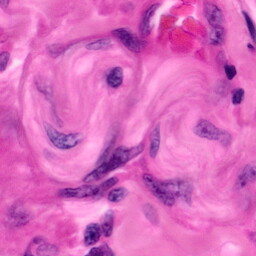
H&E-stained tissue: Pancreatic